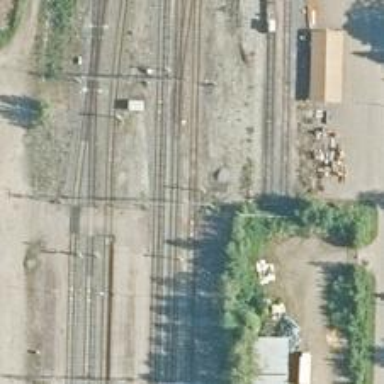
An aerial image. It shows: Continuous rail railway with electrified contact line.